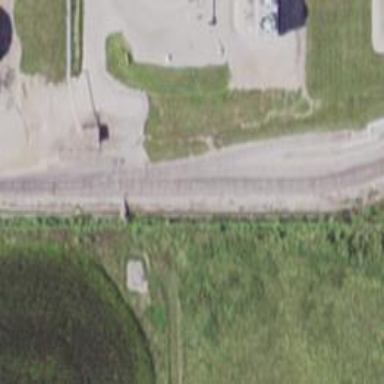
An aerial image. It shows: Railway siding for service.